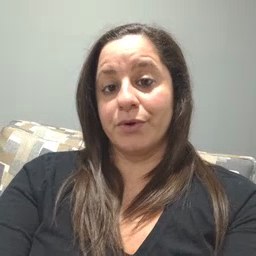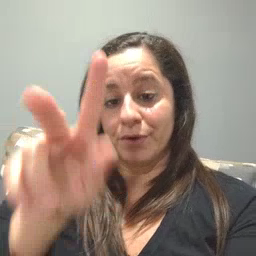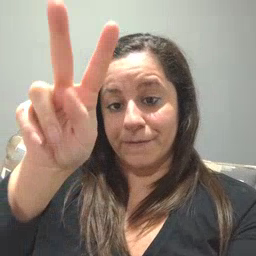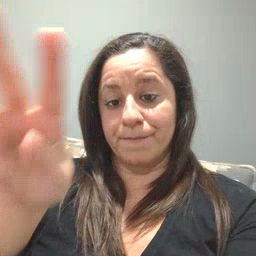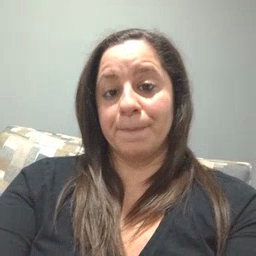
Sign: TV